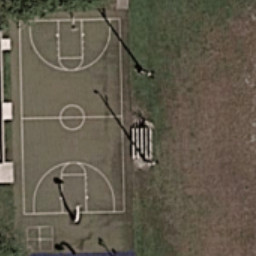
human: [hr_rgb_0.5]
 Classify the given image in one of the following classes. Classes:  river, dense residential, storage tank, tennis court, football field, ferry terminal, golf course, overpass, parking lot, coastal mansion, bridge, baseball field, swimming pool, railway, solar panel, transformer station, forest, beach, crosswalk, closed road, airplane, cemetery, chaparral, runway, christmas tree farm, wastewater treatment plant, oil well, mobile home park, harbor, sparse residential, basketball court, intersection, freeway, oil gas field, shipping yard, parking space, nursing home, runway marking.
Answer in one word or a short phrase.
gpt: basketball court